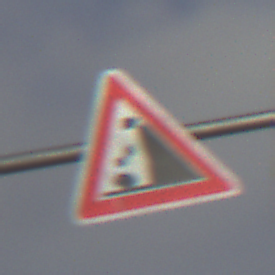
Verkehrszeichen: SteinschlagRechts
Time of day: SunriseSunset
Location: Outdoor (Nature)
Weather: PartlyCloudy
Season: NotSpecified
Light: Natural